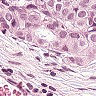
Metastatic tissue present: yes